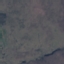
Land use / land cover class: HerbaceousVegetation